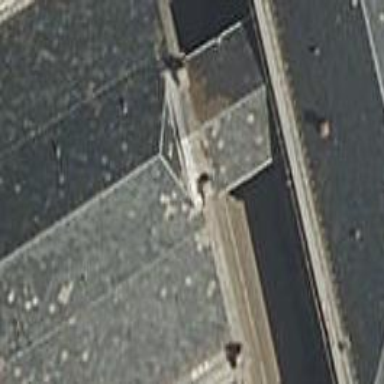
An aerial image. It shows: Part of building.